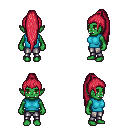
a pixel art fantasy rpg character, female body template, orc, green skin, teal sleeveless shirt, metal pants, ruby red extra-long topknot hairstyle, four views (front, back, left, right), 2x2 character sprite sheet, small pixel art, hard edges, no anti-aliasing